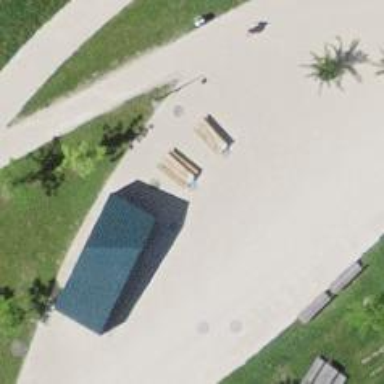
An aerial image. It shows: Picnic table located in leisure land area.